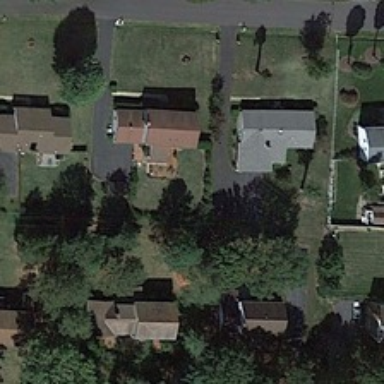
Some buildings and green trees are in one side of a road .